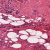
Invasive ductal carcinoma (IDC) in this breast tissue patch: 1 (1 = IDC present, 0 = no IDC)